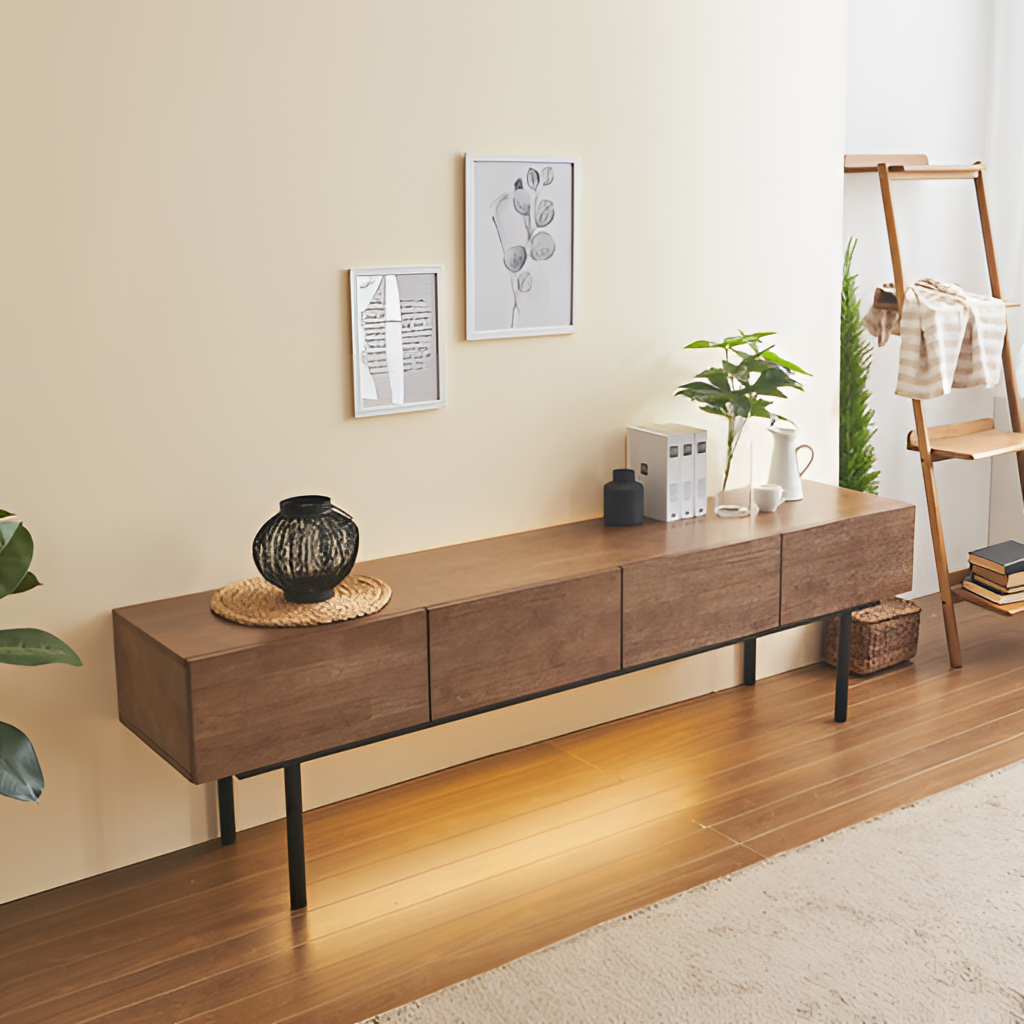
living room, wood sideboard, minimalist, wood flooring, with plank pattern, cream paint wallpaper, with solid pattern